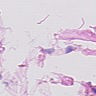
Metastatic tissue present: no